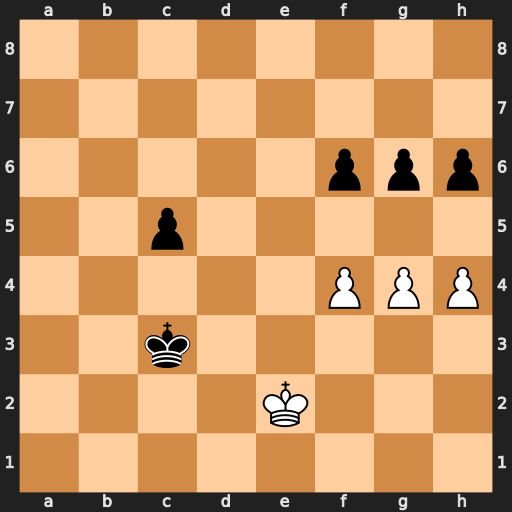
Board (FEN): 8/8/5ppp/2p5/5PPP/2k5/4K3/8
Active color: w
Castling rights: -
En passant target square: -
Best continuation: g5 fxg5 h5 gxh5 f5